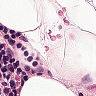
Metastatic tissue present: no